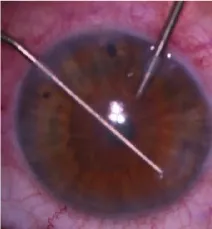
Endothelial graft preparation. Inserting the cannula in the predescemetic zone;. Descemetorhexis; E.
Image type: medical_photograph (other_medical_photograph)